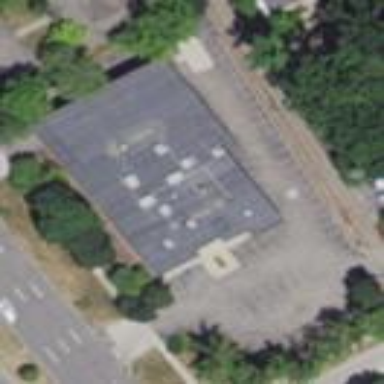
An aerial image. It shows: Parking area.